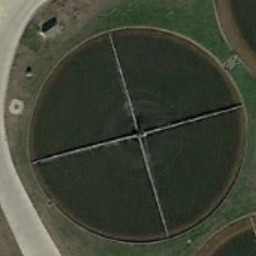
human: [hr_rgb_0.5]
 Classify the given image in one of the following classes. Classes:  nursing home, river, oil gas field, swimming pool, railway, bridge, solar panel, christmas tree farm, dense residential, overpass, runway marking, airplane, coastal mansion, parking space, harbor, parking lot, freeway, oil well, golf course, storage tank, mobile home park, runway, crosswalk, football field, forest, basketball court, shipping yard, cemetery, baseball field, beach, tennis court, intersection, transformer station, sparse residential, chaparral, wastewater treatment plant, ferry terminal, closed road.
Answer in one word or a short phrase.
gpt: wastewater treatment plant